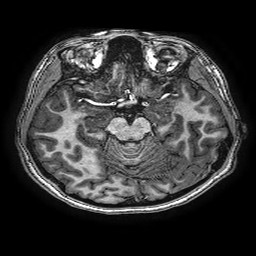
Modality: T1w
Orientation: coronal
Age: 14
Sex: female
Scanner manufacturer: ge
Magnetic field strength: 3 T
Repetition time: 0.00766 s
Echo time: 0.003476 s